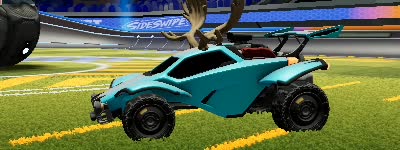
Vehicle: octane